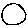
Label: circle